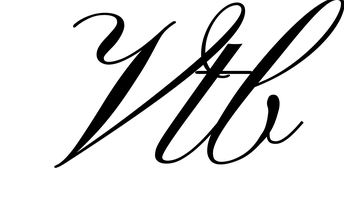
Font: PinyonScript-Regular